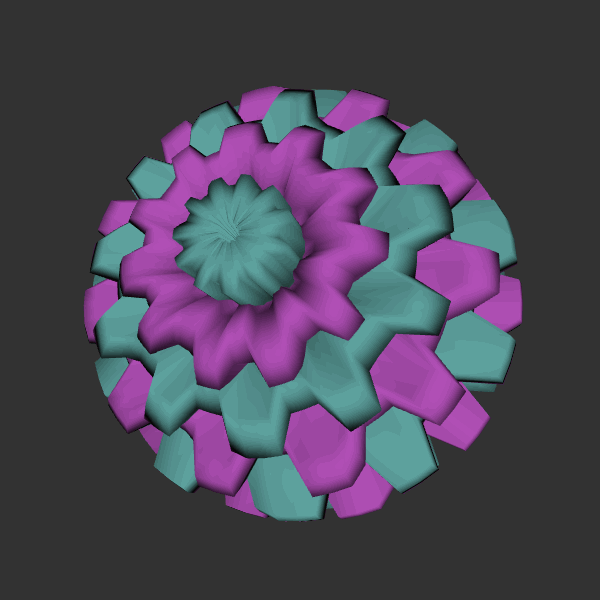
Background: dark